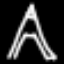
Label: The Eiffel Tower